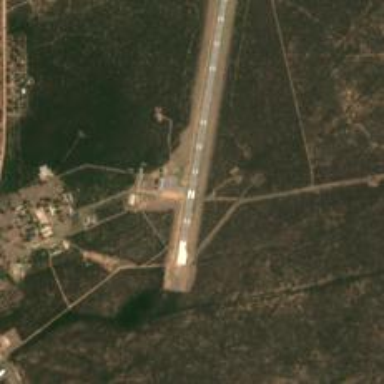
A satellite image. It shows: Runway at airport.